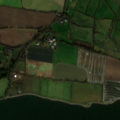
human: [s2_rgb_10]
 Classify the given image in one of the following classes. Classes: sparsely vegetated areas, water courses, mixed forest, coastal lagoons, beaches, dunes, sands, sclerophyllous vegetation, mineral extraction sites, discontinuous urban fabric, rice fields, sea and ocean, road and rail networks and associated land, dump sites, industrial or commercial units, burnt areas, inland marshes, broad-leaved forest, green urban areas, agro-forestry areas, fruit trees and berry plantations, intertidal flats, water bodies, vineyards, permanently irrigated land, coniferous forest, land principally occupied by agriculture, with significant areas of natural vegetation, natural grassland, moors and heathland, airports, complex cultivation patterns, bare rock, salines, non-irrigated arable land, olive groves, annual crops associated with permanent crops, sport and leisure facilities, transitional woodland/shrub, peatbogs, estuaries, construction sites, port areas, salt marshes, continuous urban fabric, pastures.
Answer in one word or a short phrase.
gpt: non-irrigated arable land, pastures, estuaries